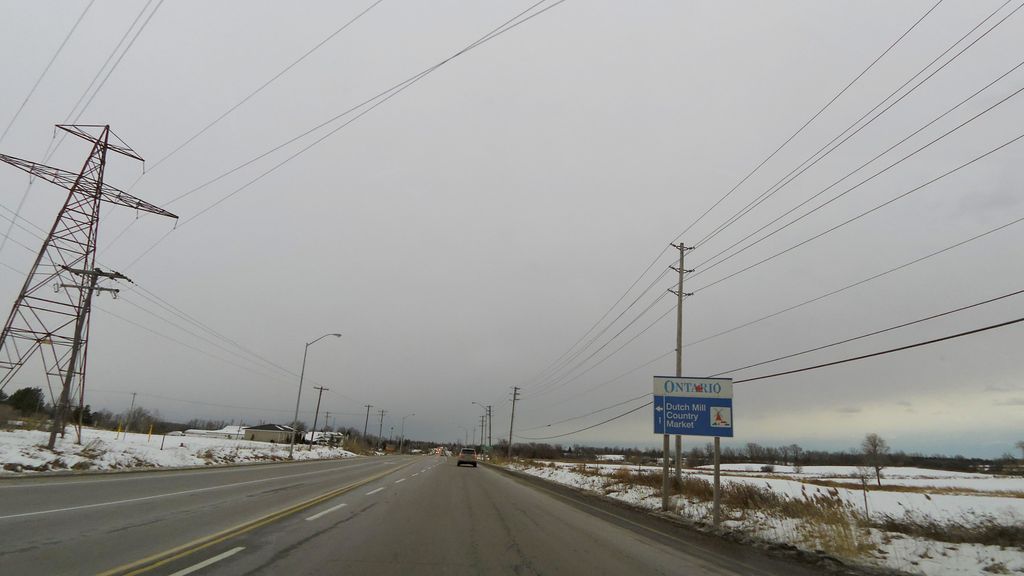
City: hamilton